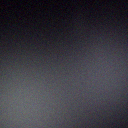
Screen state: off